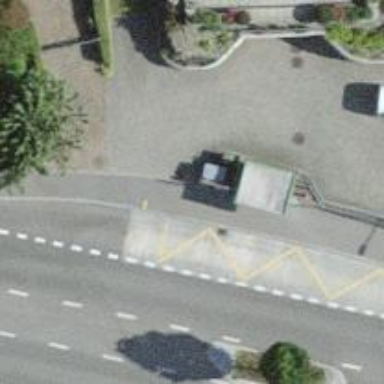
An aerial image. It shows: Asphalt platform for public transport.